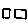
Label: square